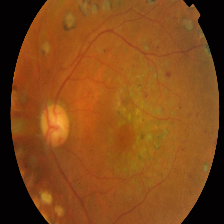
Diabetic retinopathy grade: Proliferative DR